Question: I am getting a hard time to resolve mocha chai test case for angular js configuration file .
'''
angular.module('myApp.myModule', []).config(function ($stateProvider, $urlRouterProvider) {
$stateProvider.state('myModule', {
url: '/myModule',
templateUrl: function(){
return 'scripts/my-module/views/my-module.html';
},
controller: 'myModuleCtrl',
controllerAs: 'myCtrl',
css: 'styles/lazy-load/my-module.css'
});
$urlRouterProvider.otherwise('/');
'''
})
I need to cover mocha chai test case for return function of "templateUrl" which is returning a url ('scripts/my-module/views/my-module.html').

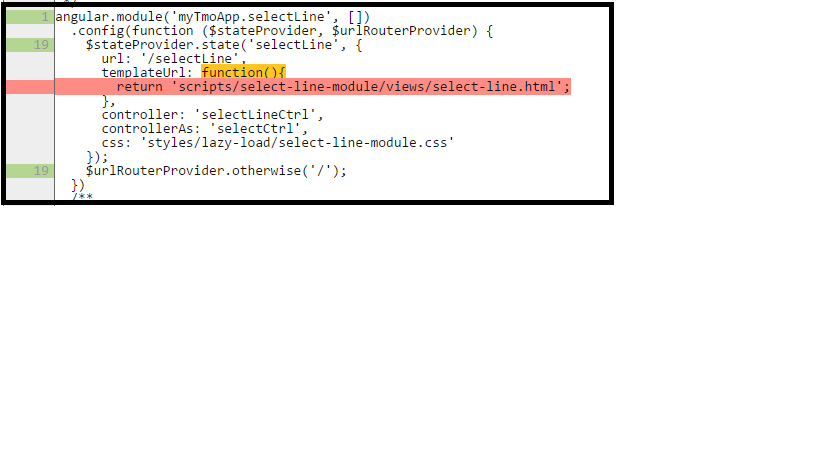
Answer: I did it like
'''
it('should load the page.', inject(function ($state) {
var state = $state.get('selectLine');
assert.isDefined(state.templateUrl());
expect(state.templateUrl()).to.equal('scripts/select-line-module/views/select-line.html');
}));
'''
This works for me